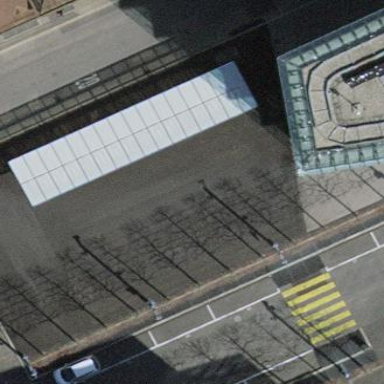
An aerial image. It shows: Bicycle parking area.